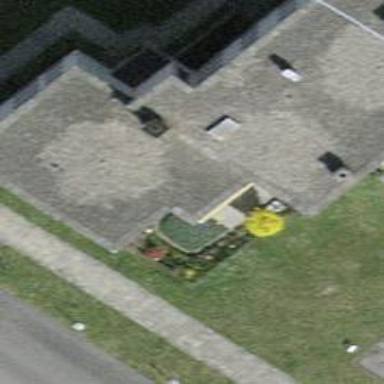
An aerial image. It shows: Building with flat roof.